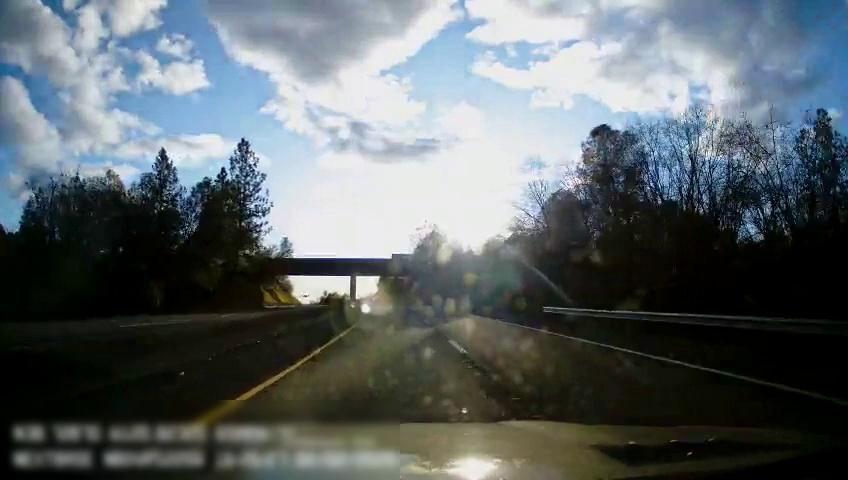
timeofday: Day
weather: Sunny
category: Drivable Space
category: Lanes | Current Lane
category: Lanes | Alternate Lane
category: Lanes | Current Lane